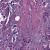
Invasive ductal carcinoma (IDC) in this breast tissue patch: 1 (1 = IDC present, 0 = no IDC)